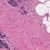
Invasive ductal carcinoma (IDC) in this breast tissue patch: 0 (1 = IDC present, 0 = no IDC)